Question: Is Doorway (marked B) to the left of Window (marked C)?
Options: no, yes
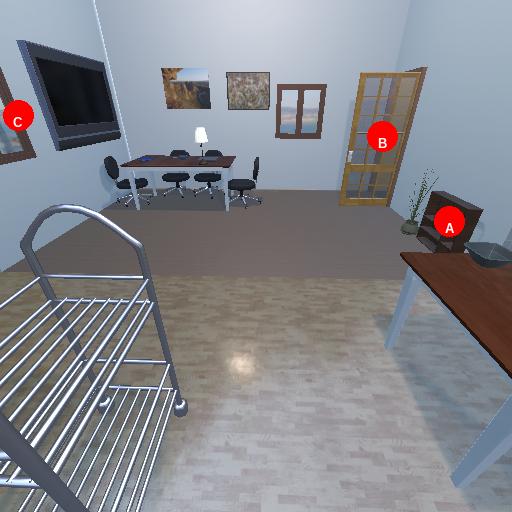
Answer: no